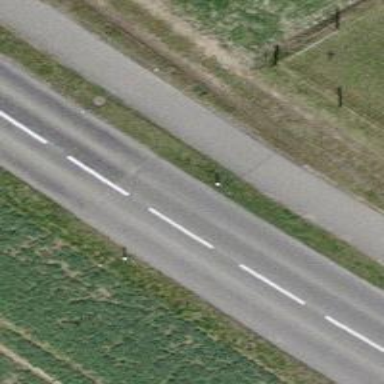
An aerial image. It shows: Cycleway.